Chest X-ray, PA view. Patient: 49 years old, sex F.
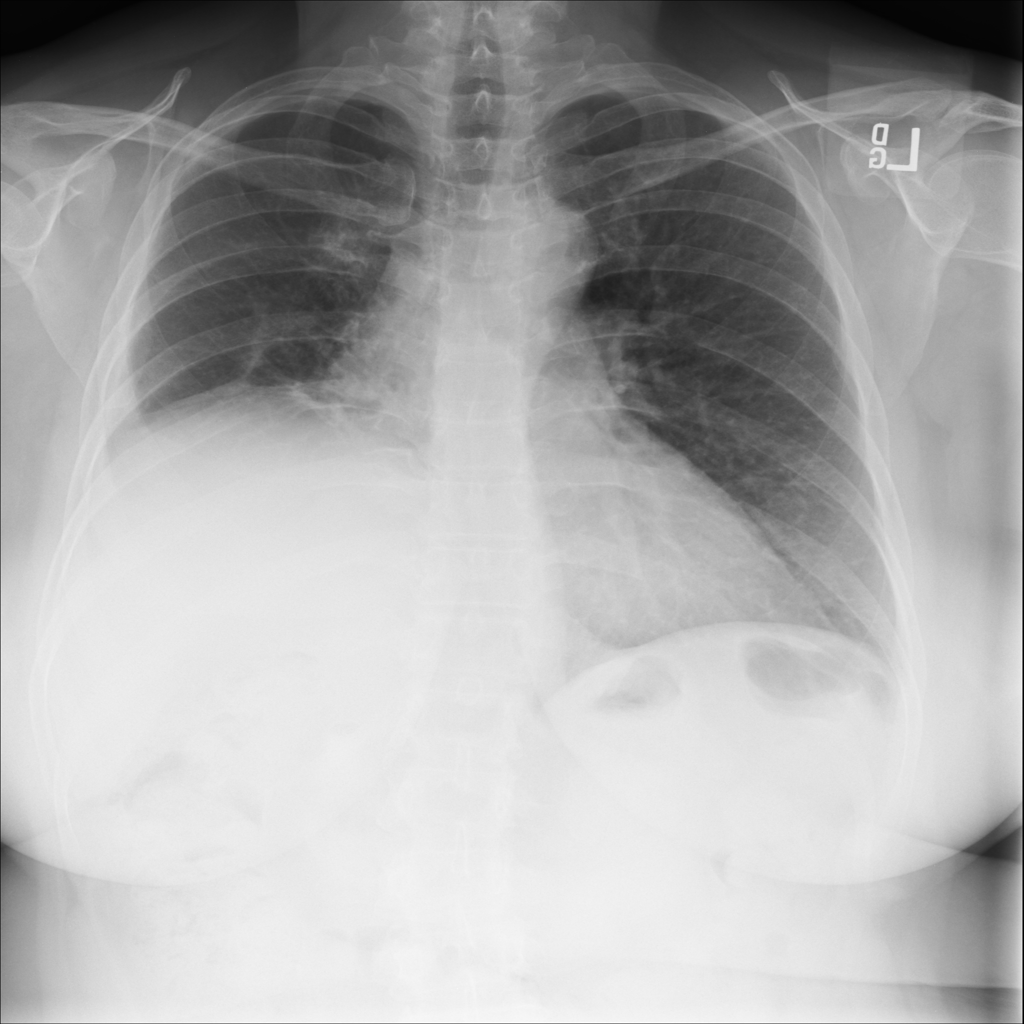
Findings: No Finding